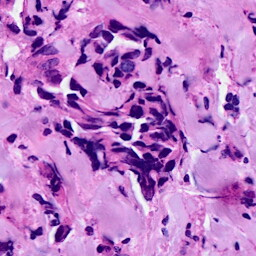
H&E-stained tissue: Breast